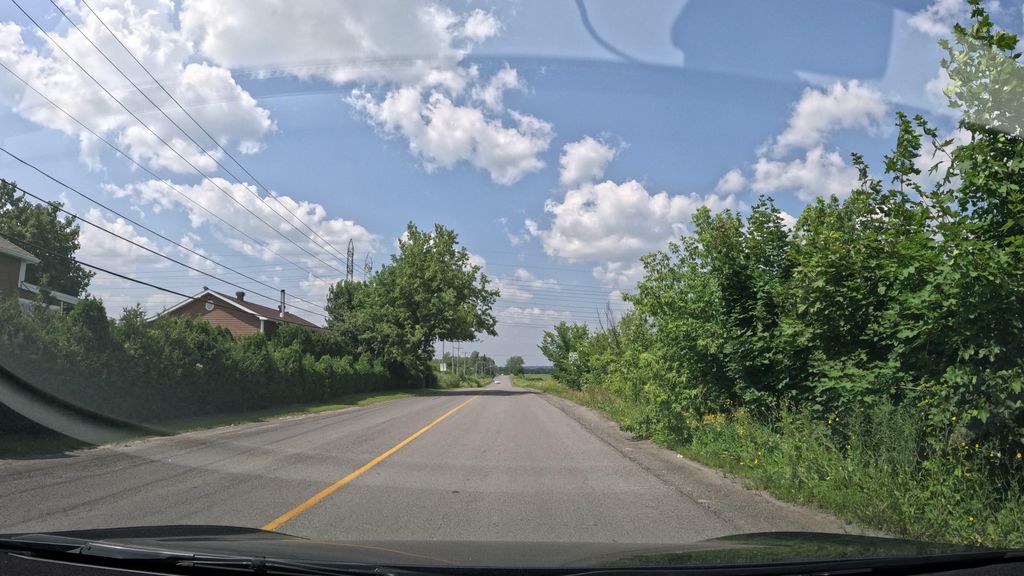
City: montreal